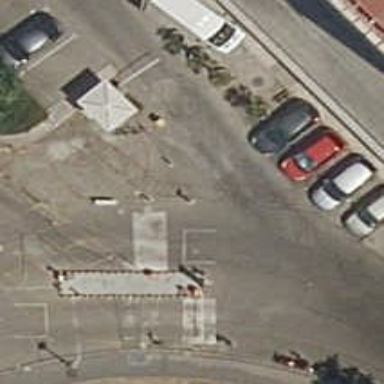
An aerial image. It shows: Lift gate barrier.